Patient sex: M
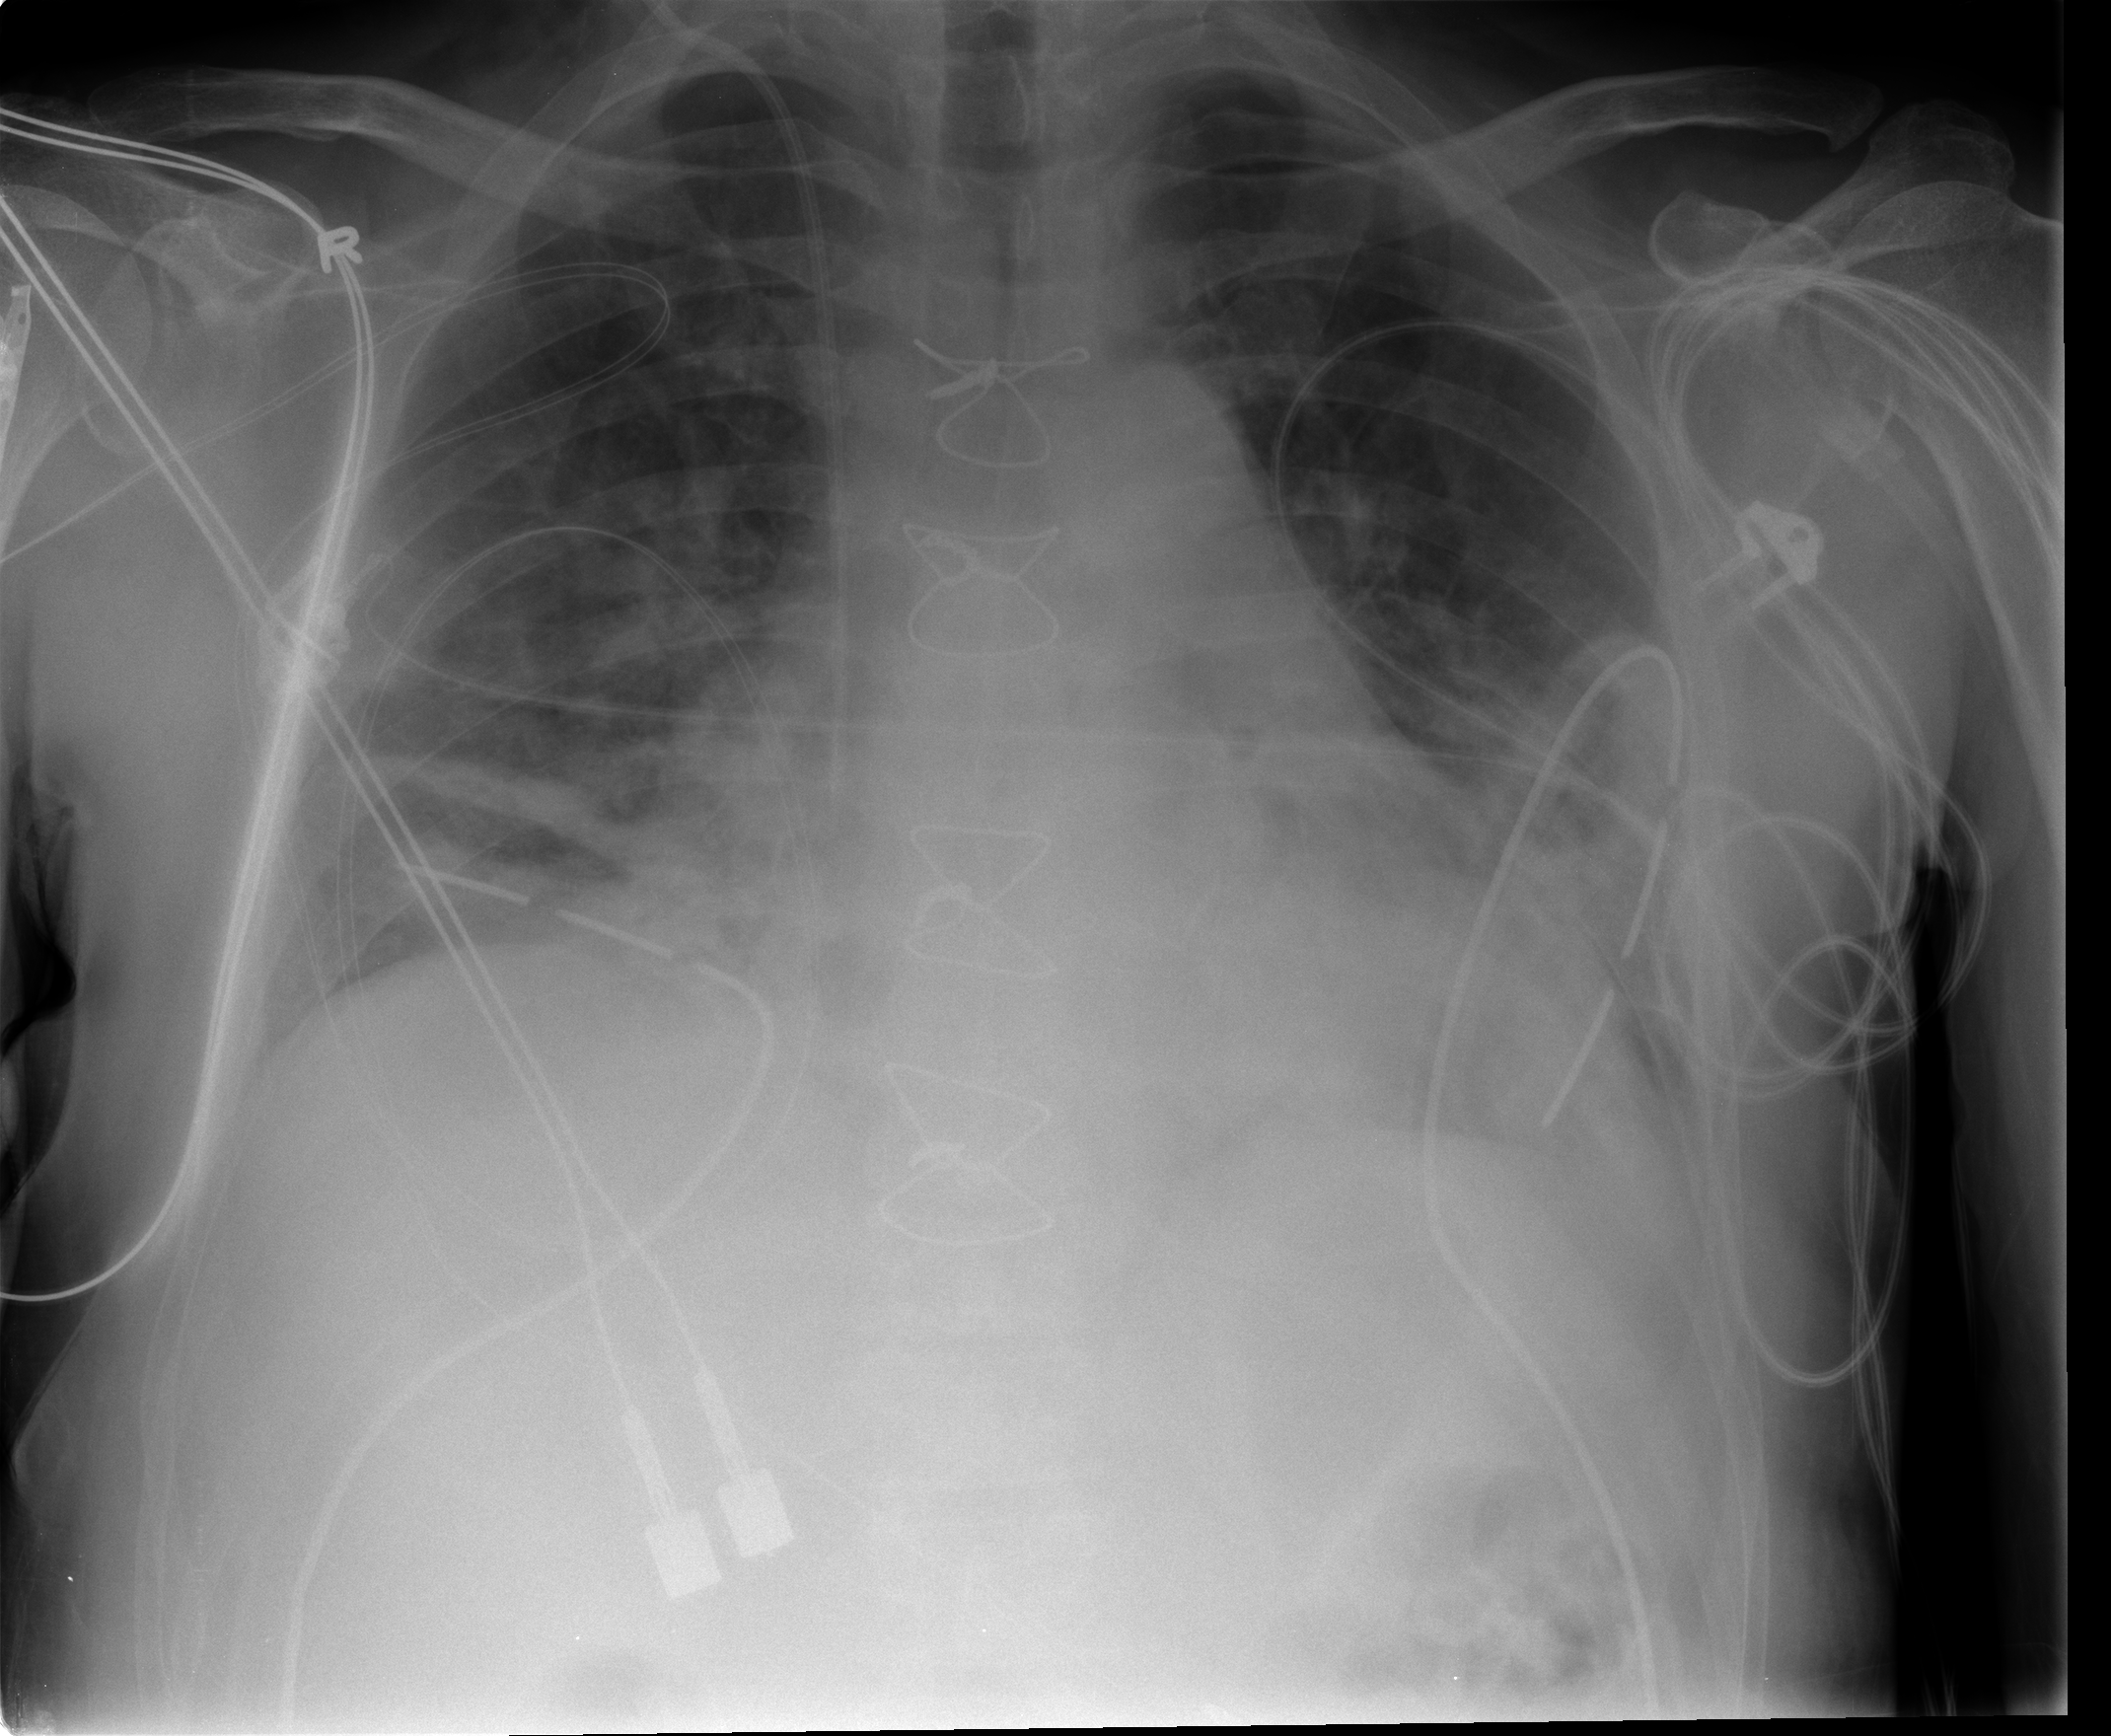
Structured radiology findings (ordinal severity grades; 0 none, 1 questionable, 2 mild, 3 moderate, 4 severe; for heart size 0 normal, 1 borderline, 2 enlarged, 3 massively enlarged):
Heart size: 2
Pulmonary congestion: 0
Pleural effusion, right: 1
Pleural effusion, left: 1
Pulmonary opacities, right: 2
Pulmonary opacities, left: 2
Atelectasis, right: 2
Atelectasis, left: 2